Question: I have a problem with plot. I want to show only dot points in group A, not in each name. Here is an example:
'''
name <- c("a","b","c","d")
df <- data.frame(id = rep(1:5,3),
value = c(seq(50,58,2),seq(60,68,2),seq(70,78,2)),
name = c(rep("A",5),rep("B",5),rep("C",5)),
type = rep(c("a","b","c","d","r"),3))
df$name <- factor(df$name, levels = c("C","B","A"),ordered = TRUE)
ggplot(df, aes(id, value, fill = name,color = type))+
geom_area( position = 'identity', linetype = 1, size = 1 ,colour="black") +
geom_point(size = 8)+
guides(fill = guide_legend(override.aes = list(colour = NULL, shape = NA)))
'''

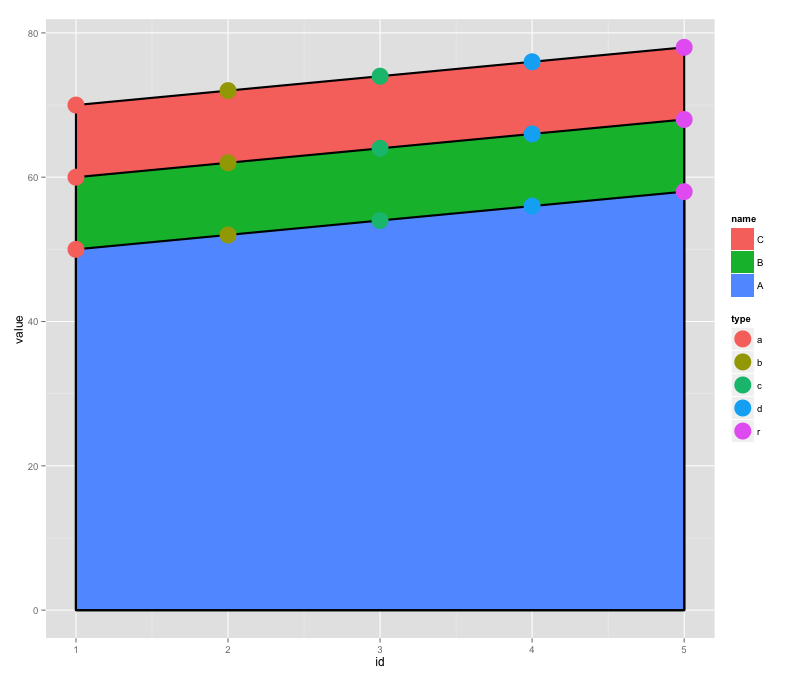
Answer: If I am reading the question correctly, it seems that you want dots for the blue area only. In that case, you could subset the data and use it for 'geom_point'.
'''
ggplot(df, aes(id, value, fill = name,color = type))+
geom_area( position = 'identity', linetype = 1, size = 1 ,colour="black") +
geom_point(data = subset(df, name == "A"), size = 8) +
guides(fill = guide_legend(override.aes = list(colour = NULL, shape = NA)))
'''